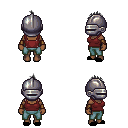
a pixel art fantasy rpg character, female body template, human, dark skin, maroon pirate shirt, teal pants, gray mohawk hairstyle, metal helm, leather bracers, black slippers, four views (front, back, left, right), 2x2 character sprite sheet, small pixel art, hard edges, no anti-aliasing